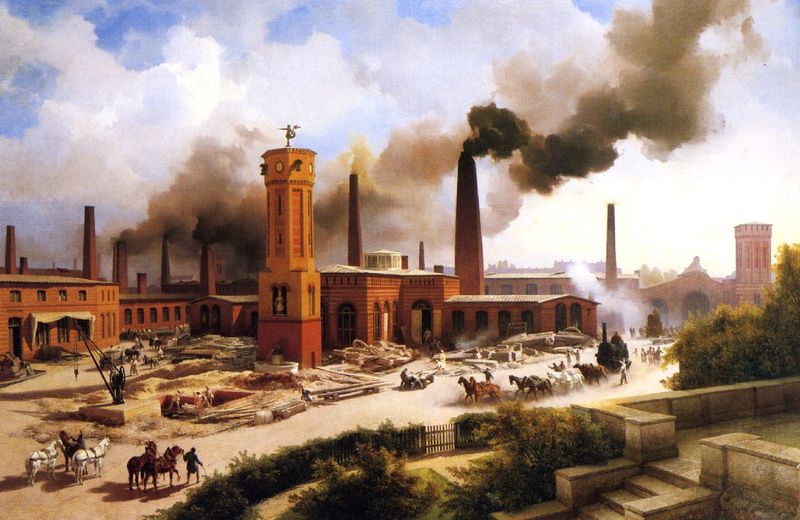
Titel: Borsig´s Maschinenbau-Anstalt zu Berlin
Künstler: Carl Eduard Biermann
Institution: Berlin, Stiftung Stadtmuseum
Schlagwörter: gemälde, himmel, mann, wolken, menschen, stadt, fenster, männer, straße, gebäude, haus, park, tier, tiere, weg, wolke, zaun, häuser, busch, kirche, qualm, rauch, kamin, kamine, ofen, pferd, pferde, schornstein, turm, garten, mauer, schornsteine, hecke, gartenzaun, fabrik, schlot, arbeiter, industrie, ladung, wagen, treppe, rauchen, uhr, tor, türme, brennen, kran, industrialisierung, bahn, eisenbahn, lok, lokomotive, lock, bau, baustelle, hallen, kalk, verladen, industrielle revolution, verladung, mannmänner